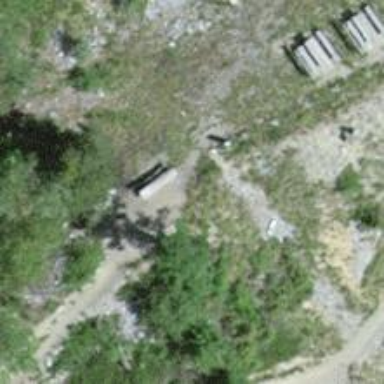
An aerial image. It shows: Bench for seating.